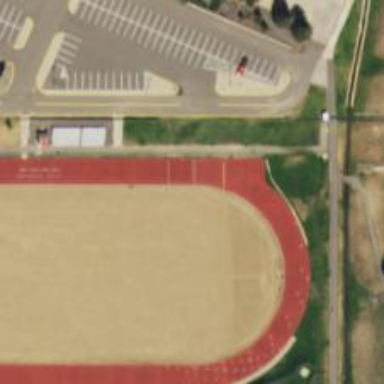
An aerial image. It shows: Track located within leisure land area.